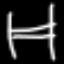
Label: bed